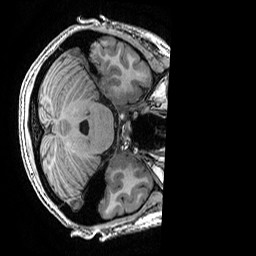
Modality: T1w
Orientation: axial
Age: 24
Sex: female
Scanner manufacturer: ge
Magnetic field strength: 3 T
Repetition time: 0.007 s
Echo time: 0.00342 s